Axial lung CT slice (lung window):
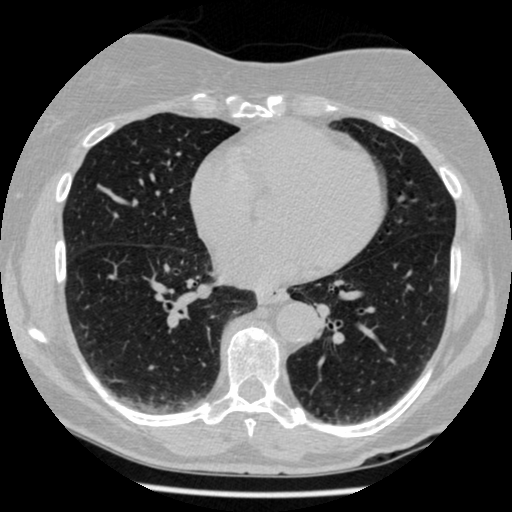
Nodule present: no